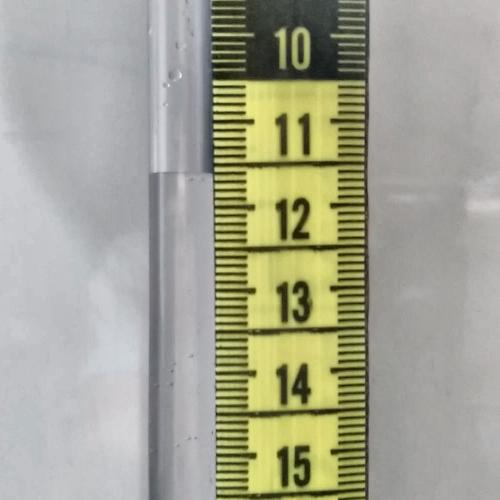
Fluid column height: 11.6 cm